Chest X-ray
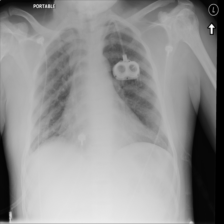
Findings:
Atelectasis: negative
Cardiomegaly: negative
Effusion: negative
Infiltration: negative
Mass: negative
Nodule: negative
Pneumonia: negative
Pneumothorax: negative
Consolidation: negative
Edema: negative
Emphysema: negative
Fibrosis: negative
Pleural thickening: negative
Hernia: negative